Field crop: maize
Growth stage: 2
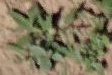
Species: atriplex